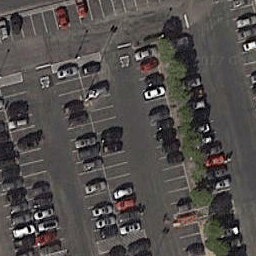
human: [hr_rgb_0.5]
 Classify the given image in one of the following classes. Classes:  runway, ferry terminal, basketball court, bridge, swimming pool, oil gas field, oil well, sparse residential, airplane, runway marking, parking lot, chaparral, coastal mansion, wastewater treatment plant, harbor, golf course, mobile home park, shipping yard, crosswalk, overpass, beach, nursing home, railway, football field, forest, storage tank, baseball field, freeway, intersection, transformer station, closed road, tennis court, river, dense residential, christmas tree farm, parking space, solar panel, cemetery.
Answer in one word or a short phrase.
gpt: parking lot